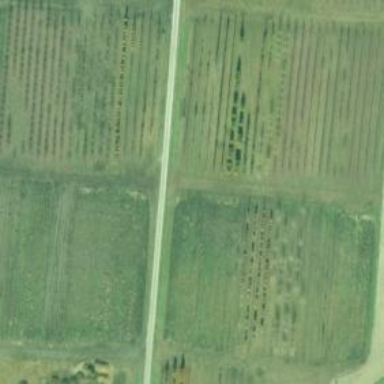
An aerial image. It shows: Plant nursery specializing in trees.